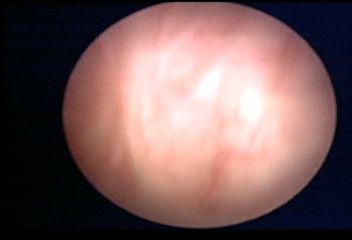
Modality: WLC
Class: Normal mucosa
Bladder cancer association: No